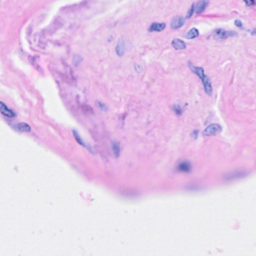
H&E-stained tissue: Breast